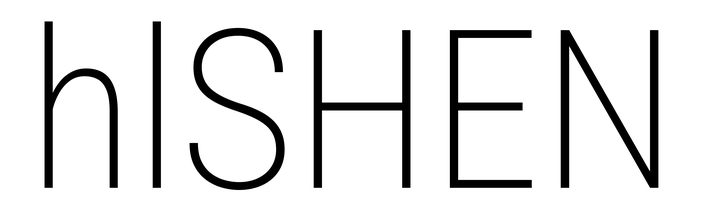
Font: Roboto_Condensed_ExtraLight